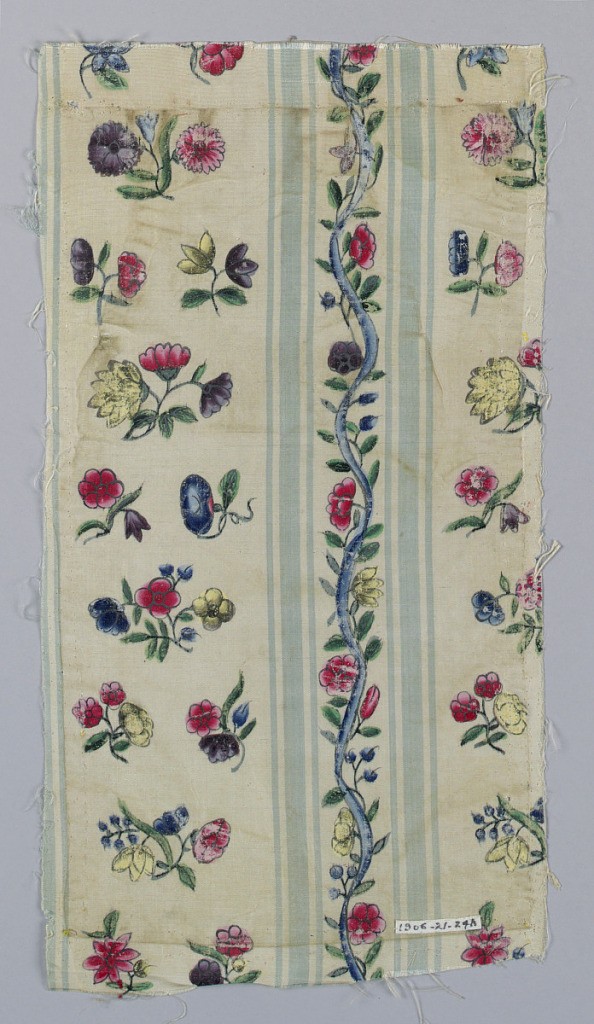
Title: Fragments
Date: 18th century
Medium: tempera on silk Technique: printed and painted on plain weave
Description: Ground of light blue and white vertical stripes. Narrow white stripes have a flowering vine twining around red and blue ribbons. Broad white stripes are powdered with minute blossoms in red, blue, green and yellow.